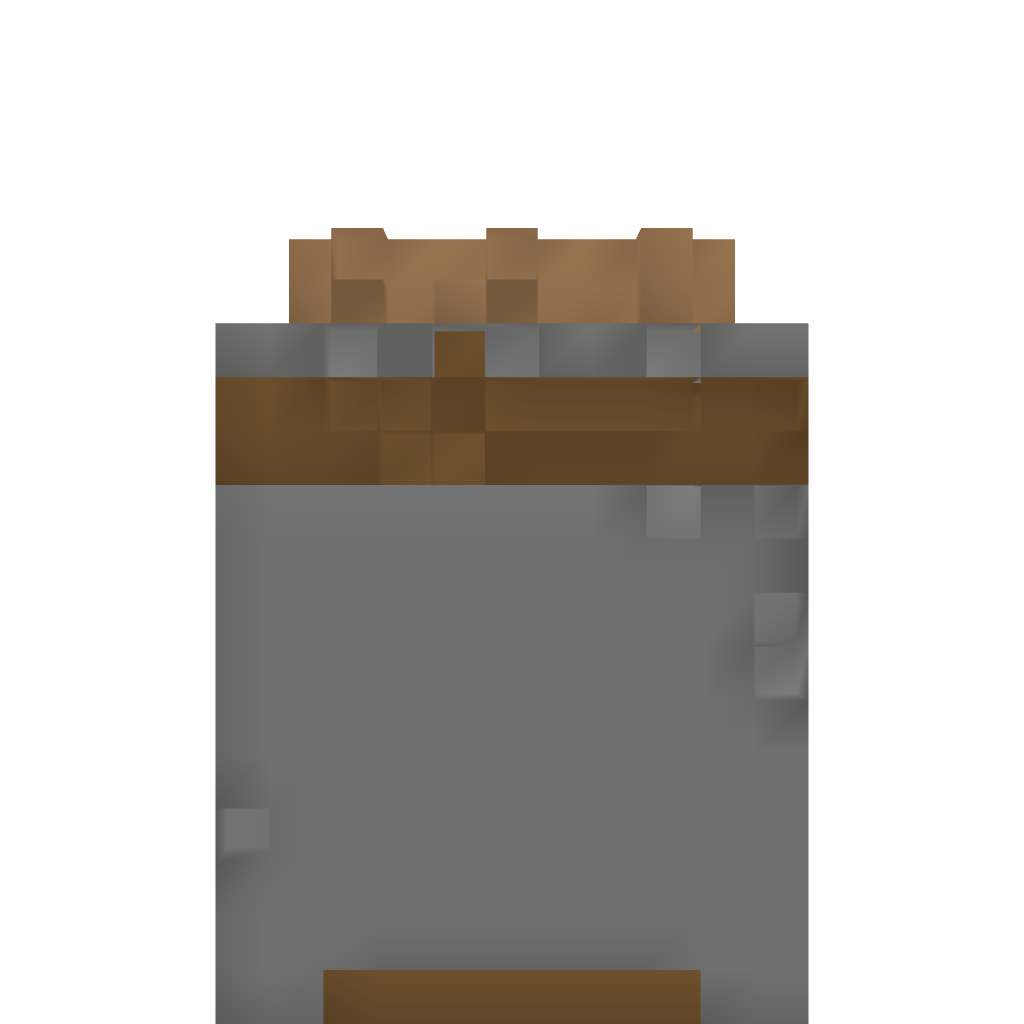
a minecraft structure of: a block of earth with small house but more earth